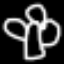
Label: angel